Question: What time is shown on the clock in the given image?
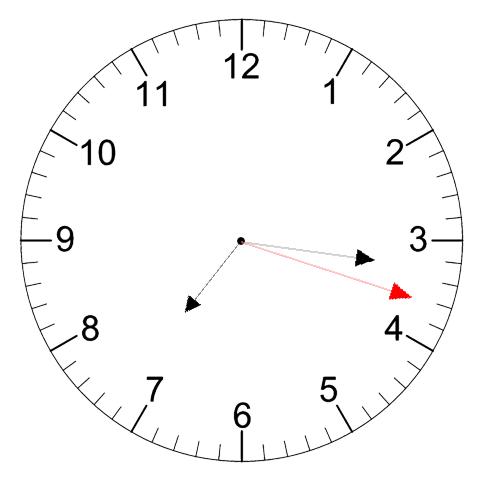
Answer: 07:16:18